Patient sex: F
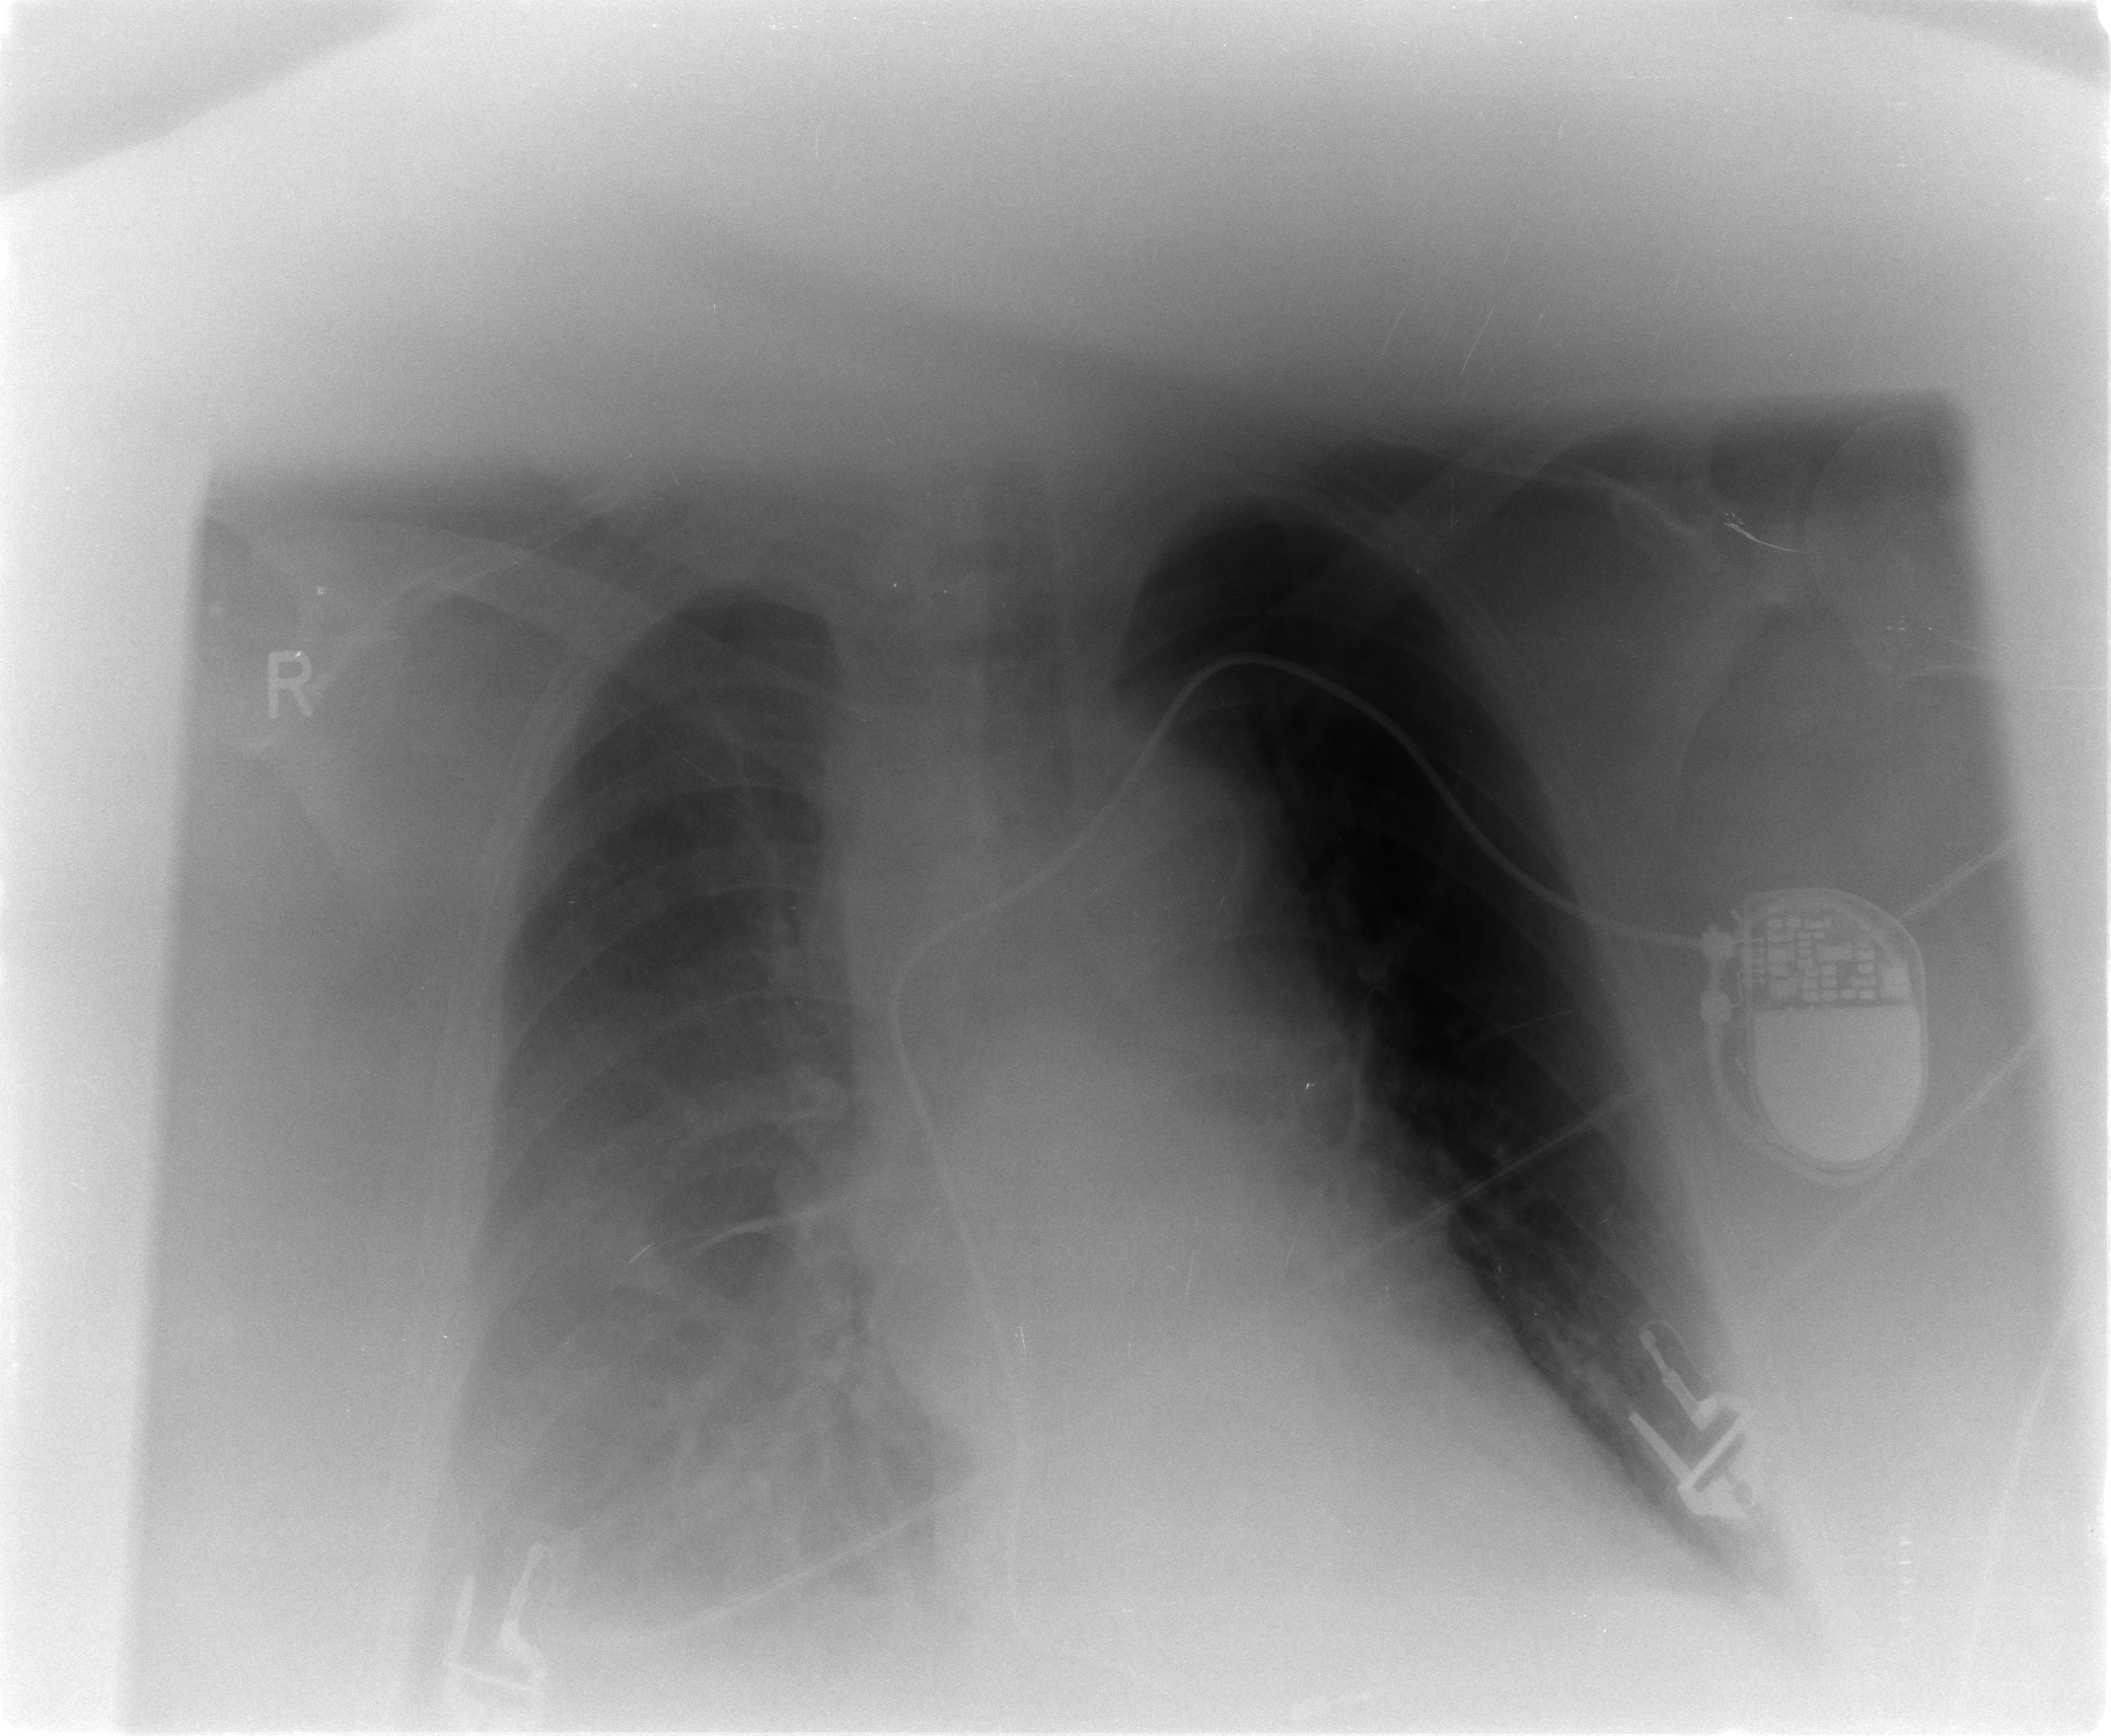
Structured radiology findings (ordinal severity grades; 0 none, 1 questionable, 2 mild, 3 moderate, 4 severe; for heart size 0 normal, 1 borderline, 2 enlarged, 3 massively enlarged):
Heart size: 2
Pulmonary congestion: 2
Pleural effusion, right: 2
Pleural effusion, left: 0
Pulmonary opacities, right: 2
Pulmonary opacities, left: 0
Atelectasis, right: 2
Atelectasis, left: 2